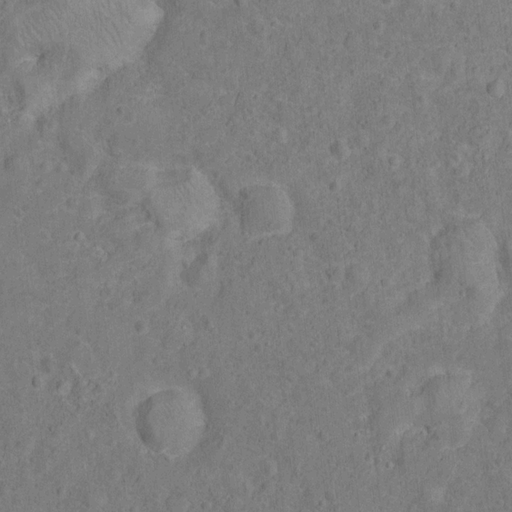
Classes present: Background